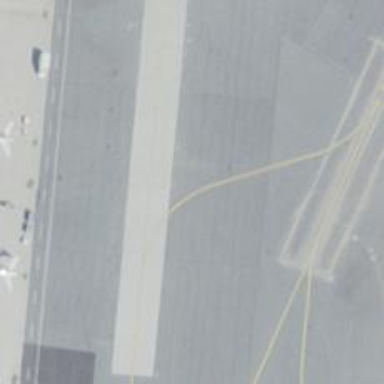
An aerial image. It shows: View of taxiway at the airport.